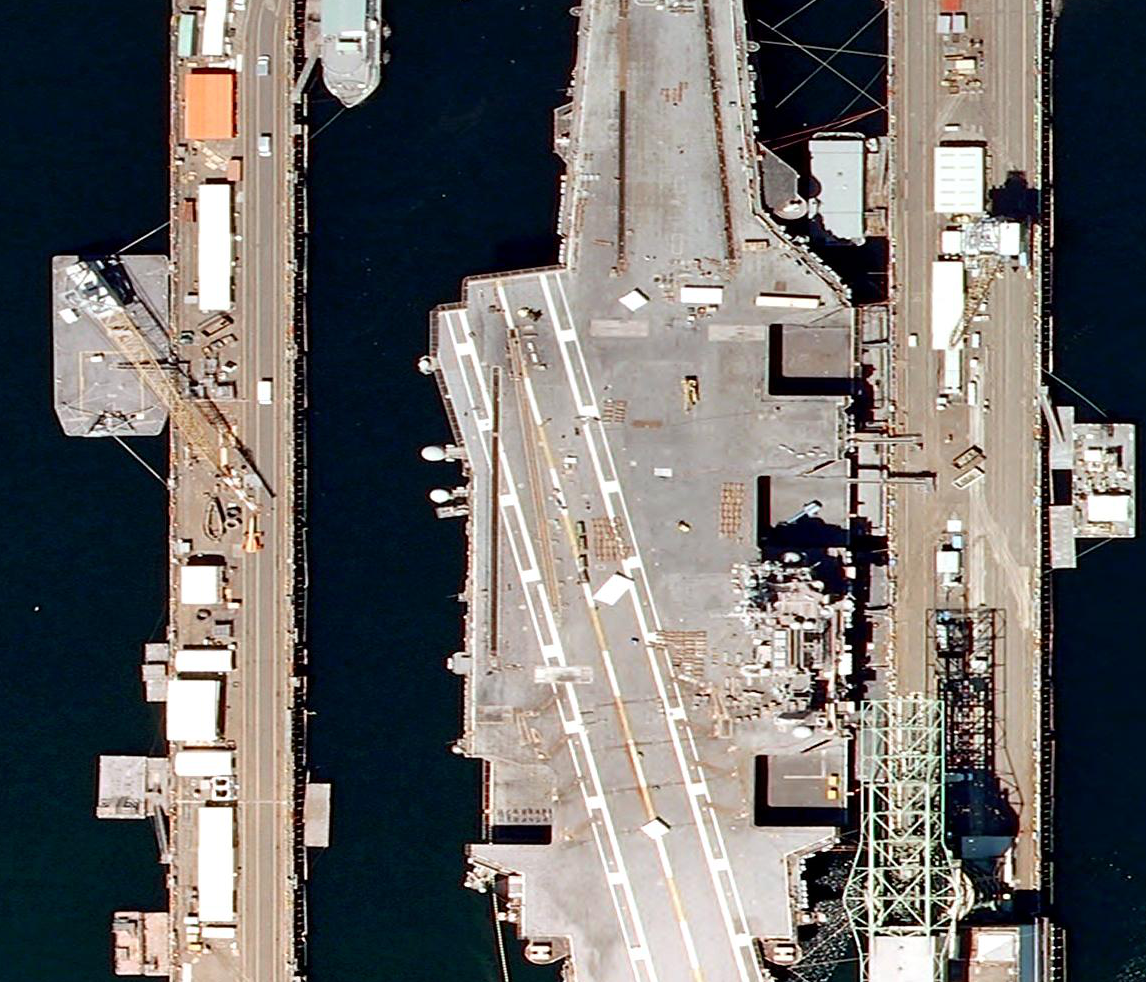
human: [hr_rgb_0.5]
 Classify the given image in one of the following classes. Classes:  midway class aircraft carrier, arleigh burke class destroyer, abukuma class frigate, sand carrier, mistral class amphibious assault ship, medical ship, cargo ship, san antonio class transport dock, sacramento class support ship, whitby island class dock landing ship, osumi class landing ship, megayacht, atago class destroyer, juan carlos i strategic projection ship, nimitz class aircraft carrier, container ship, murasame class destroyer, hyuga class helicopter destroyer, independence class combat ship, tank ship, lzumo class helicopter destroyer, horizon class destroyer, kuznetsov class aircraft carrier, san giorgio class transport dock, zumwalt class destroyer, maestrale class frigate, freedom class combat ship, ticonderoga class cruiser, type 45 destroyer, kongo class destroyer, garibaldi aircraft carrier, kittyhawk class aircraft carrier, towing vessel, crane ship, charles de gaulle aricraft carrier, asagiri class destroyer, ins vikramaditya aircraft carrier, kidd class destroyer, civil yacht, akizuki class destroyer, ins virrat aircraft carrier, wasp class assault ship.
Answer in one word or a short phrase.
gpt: KittyHawk class aircraft carrier